Question: Count the number of objects in the diagram.
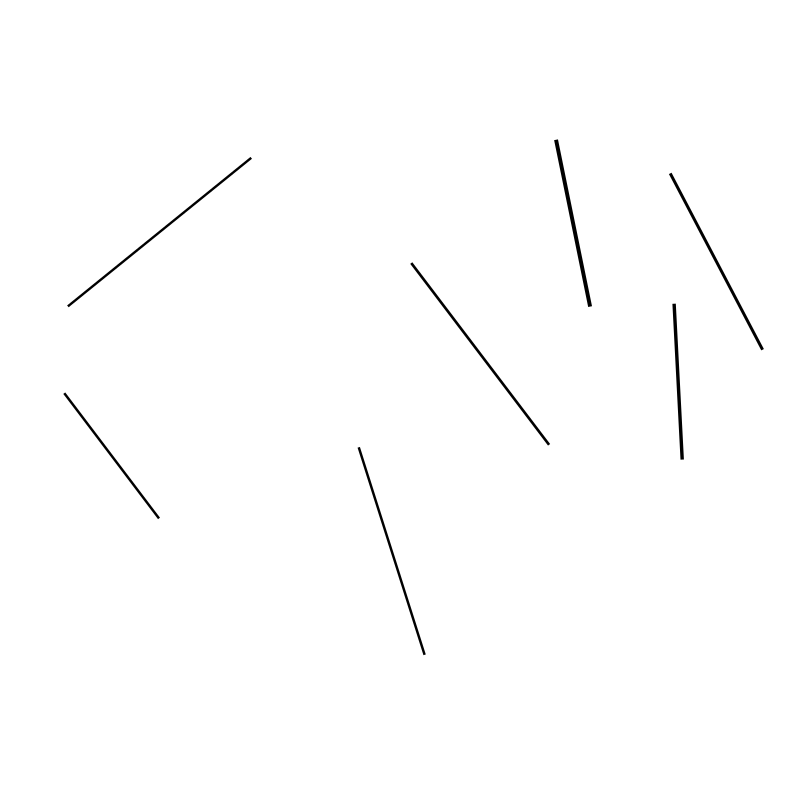
Answer: 7